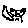
Label: cat